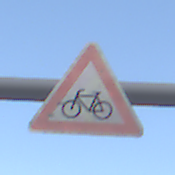
Verkehrszeichen: RadverkehrRechts
Umgebung: Outdoor, RoadRail
Tageszeit: MorningAfternoon
Wetter: PartlyCloudy
Licht: Natural
Jahreszeit: NotSpecified
Kontrast: LowContrast